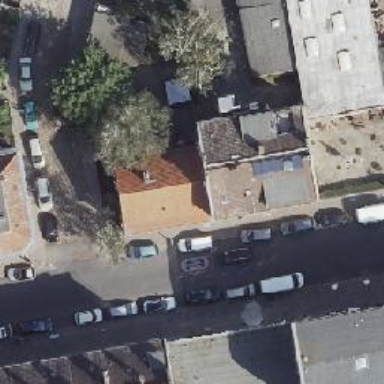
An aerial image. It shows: There is parking obstacle present.